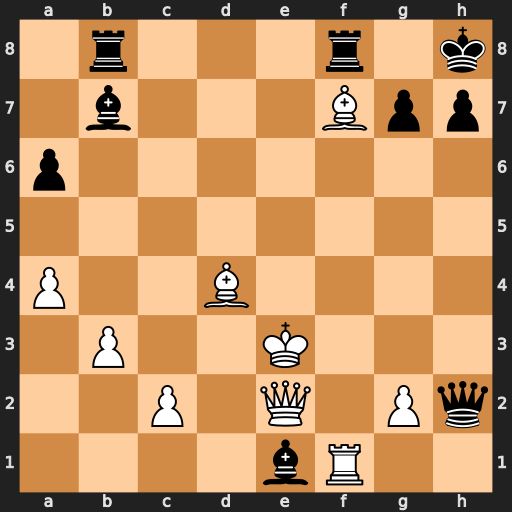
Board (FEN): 1r3r1k/1b3Bpp/p7/8/P2B4/1P2K3/2P1Q1Pq/4bR2
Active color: w
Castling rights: -
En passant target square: -
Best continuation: Bxg7+ Kxg7 Qg4+ Kh8 Qd4+ Qe5+ Qxe5#